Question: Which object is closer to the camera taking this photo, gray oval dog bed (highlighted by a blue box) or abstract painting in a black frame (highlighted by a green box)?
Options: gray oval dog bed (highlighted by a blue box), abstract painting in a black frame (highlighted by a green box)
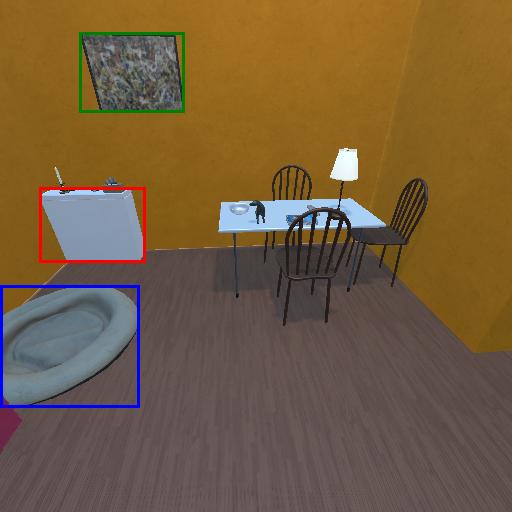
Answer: gray oval dog bed (highlighted by a blue box)